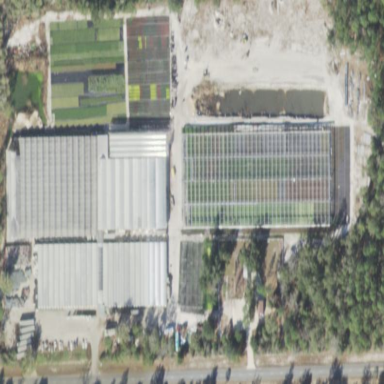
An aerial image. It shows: Plant nursery with trees.